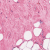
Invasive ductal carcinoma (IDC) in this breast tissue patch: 0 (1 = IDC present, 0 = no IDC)